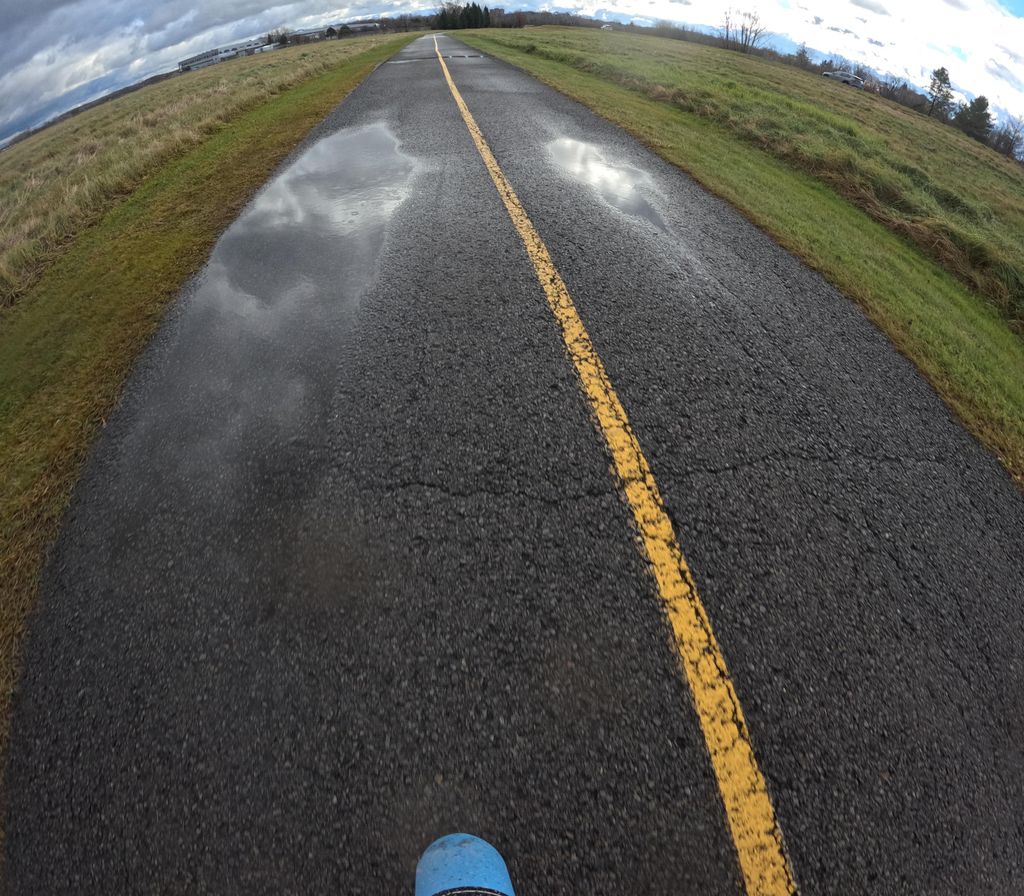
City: ottawa-gatineau